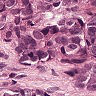
Metastatic tissue present: yes